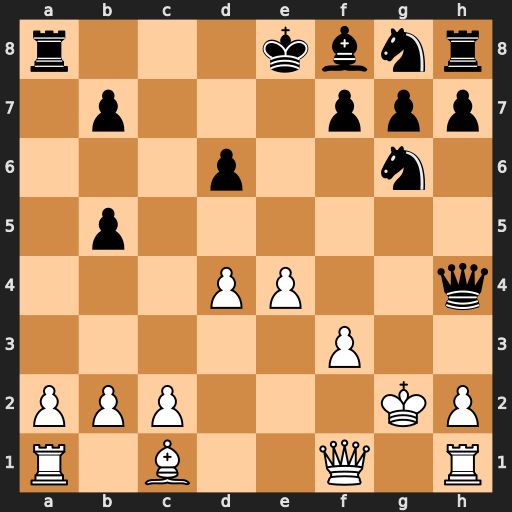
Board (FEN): r3kbnr/1p3ppp/3p2n1/1p6/3PP2q/5P2/PPP3KP/R1B2Q1R
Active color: w
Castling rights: kq
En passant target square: -
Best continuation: Qxb5+ Kd8 Bg5+ Qxg5+ Qxg5+